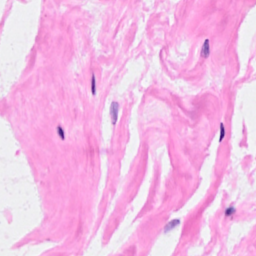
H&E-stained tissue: Breast